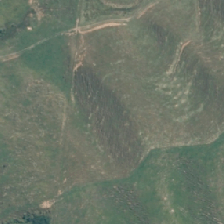
Land cover: low_producing_grassland